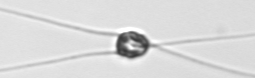
Label: Chaetoceros_danicus